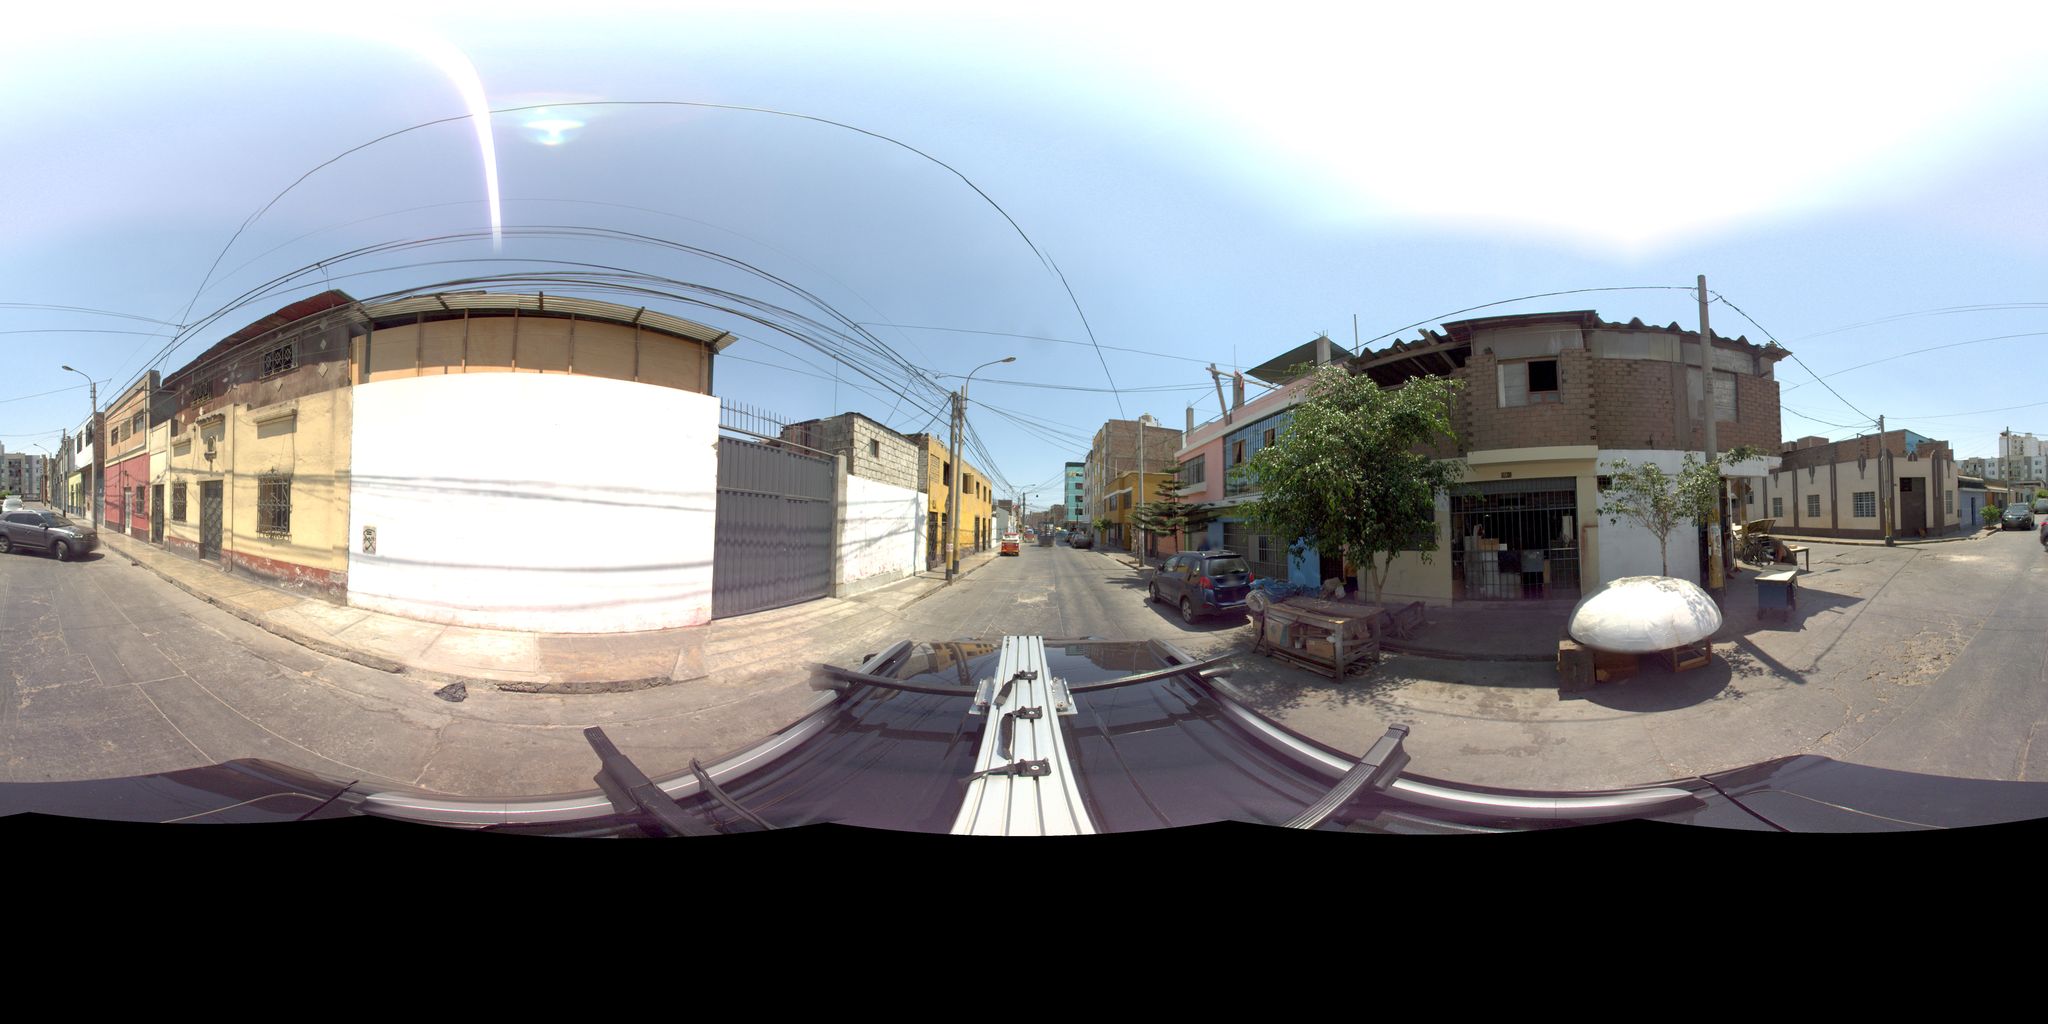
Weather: clear
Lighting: day
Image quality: good
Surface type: driving surface
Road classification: residential
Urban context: urban centre
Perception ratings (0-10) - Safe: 0.6, Lively: 4.45, Beautiful: 2.54, Boring: 3.3, Depressing: 8.34, Wealthy: 1.64